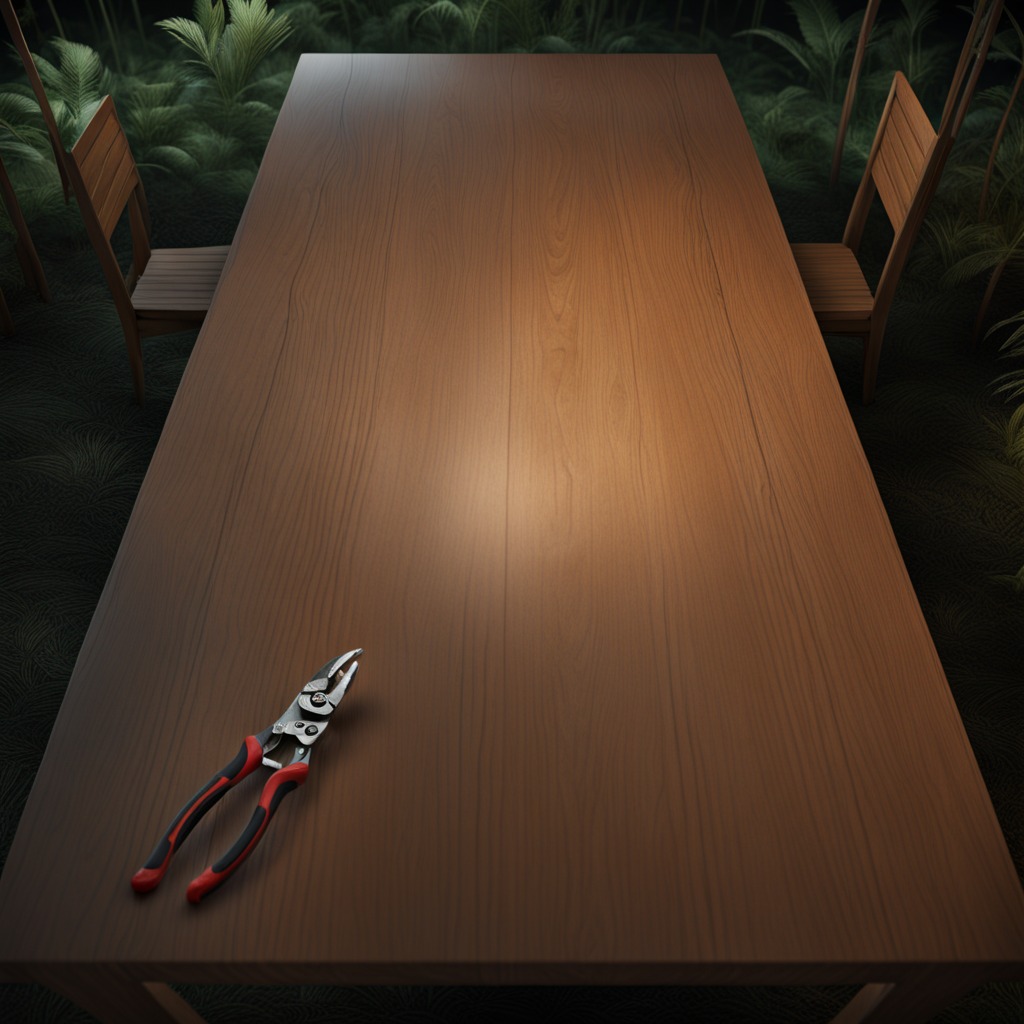
A plier is lying on a wooden table inside a jungle field workshop tent at night.